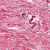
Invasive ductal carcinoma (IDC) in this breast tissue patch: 0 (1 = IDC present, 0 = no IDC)